Question: I can't create another two column beside the sidebar.

Can somebody assist me?
'''
<!-- -------------Navigation Bar------------- -->
<div class="sidebar">
<a class="active" href="#home">Home</a>
<a href="#services">Example 1</a>
<a href="#portfolio">Example 2</a>
<a href="#about">Example 3</a>
<a href="#contact">Example 4</a>
</div>
<div class="col">
<div class="content">
<h2>Responsive Sidebar Example</h2>
<p>This example use media queries to transform the sidebar to a top navigation bar when the screen size is 700px or less.
</p>
<p>We have also added a media query for screens that are 400px or less, which will vertically stack and center the navigation links.</p>
<h3>Resize the browser window to see the effect.</h3>
</div>
</div>
'''
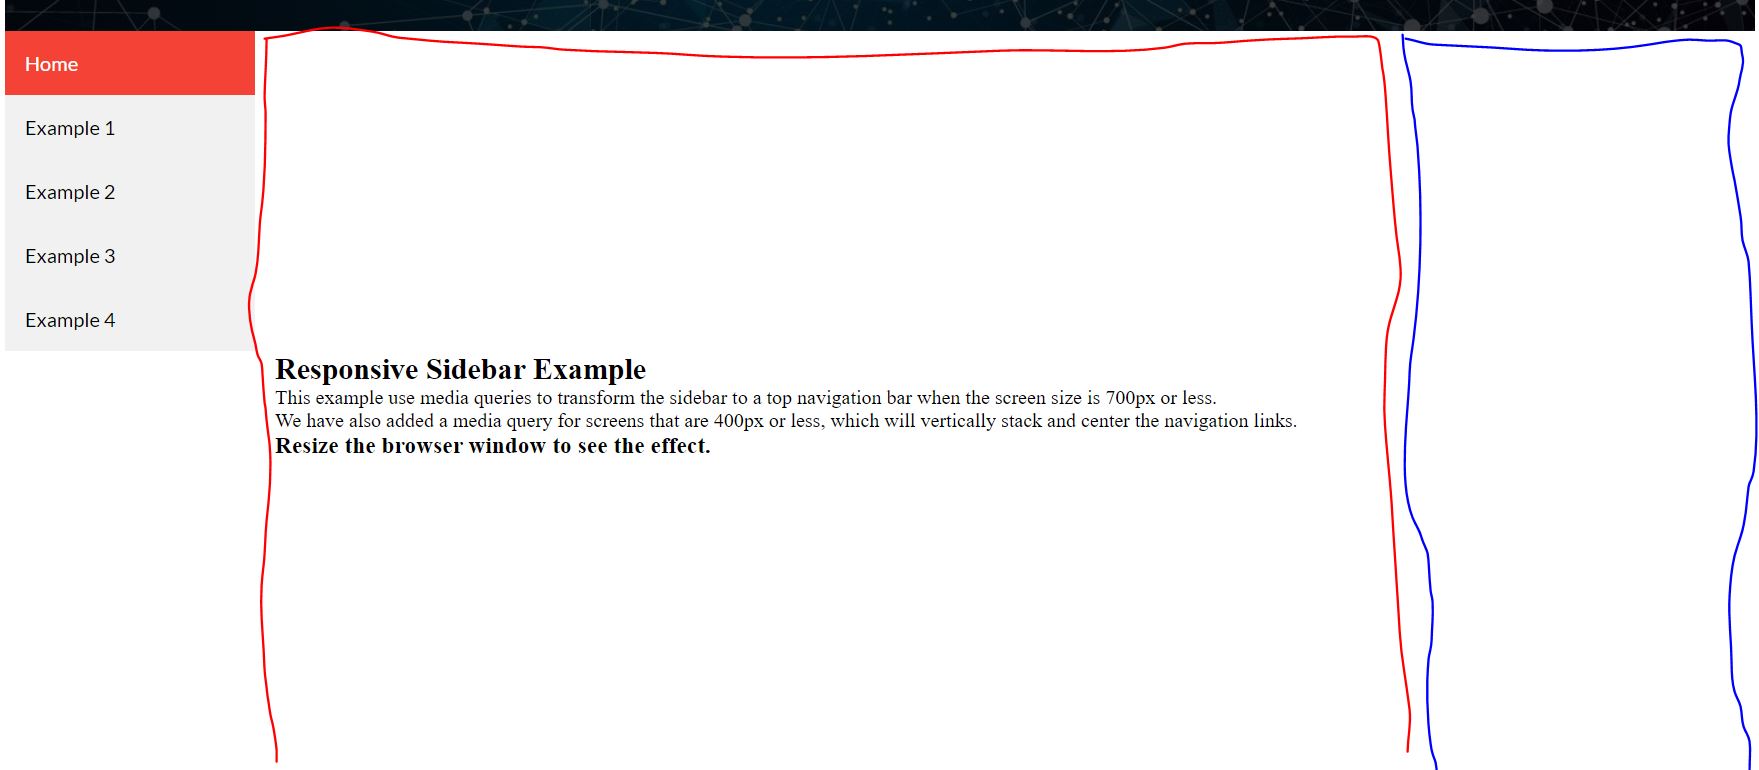
Answer: Refer this you can adjust width according to requirement
create 2 div and style it as you want here i provided just an example
'''
.section1{
background-color:#00ffff;
width:70%;
float:left;
height:100vh;
border-right: 1vw solid #F5E5D6;
box-sizing: border-box;
margin:0;
padding:0;
}
.section2{
background-color:#f1c40f;
width:30%;
float:left;
height:100vh;
margin:0;
padding:0;
box-sizing: border-box;
}
'''
'''
<div class="sidebar">
<a class="active" href="#home">Home</a>
<a href="#services">Example 1</a>
<a href="#portfolio">Example 2</a>
<a href="#about">Example 3</a>
<a href="#contact">Example 4</a>
</div>
<div class="col">
<div class="content">
<div class="section1">
<h2>Responsive Sidebar Example</h2>
<p>This example use media queries to transform the sidebar to a top navigation bar when the screen size is 700px or less.
</p>
<p>We have also added a media query for screens that are 400px or less, which will vertically stack and center the navigation links.</p>
</div>
<div class="section2">
2nd screen
</div>
</div>
</div>
'''